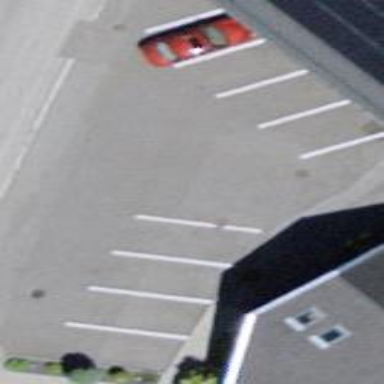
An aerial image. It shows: Street side parking area.